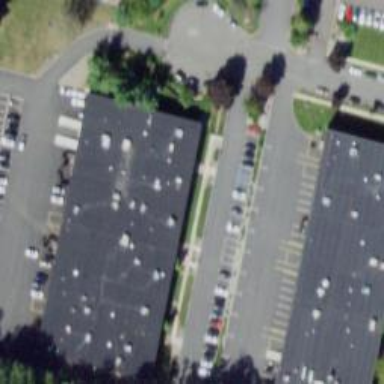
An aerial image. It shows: Building that houses car shop.